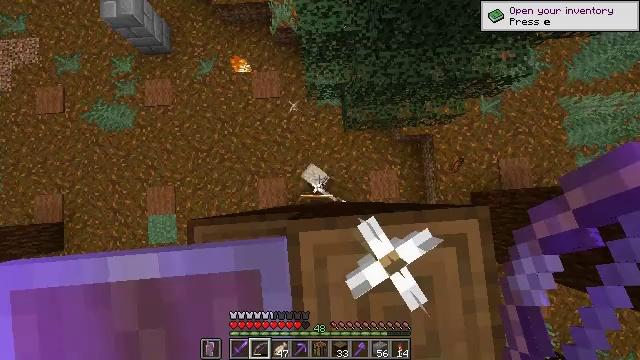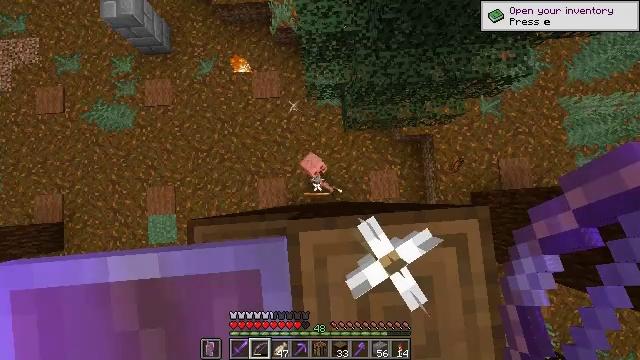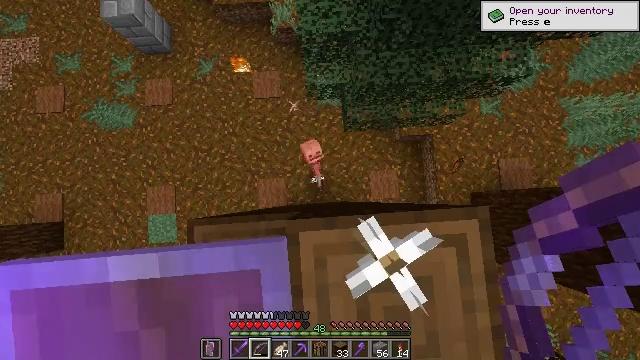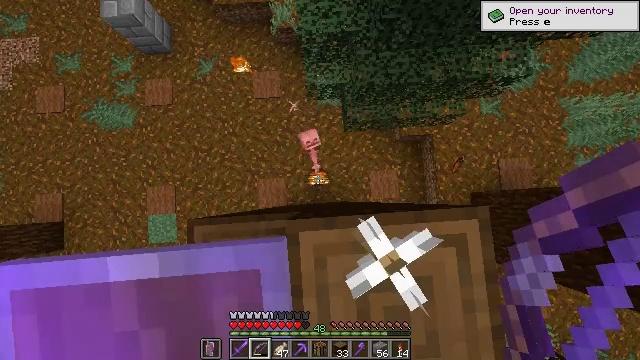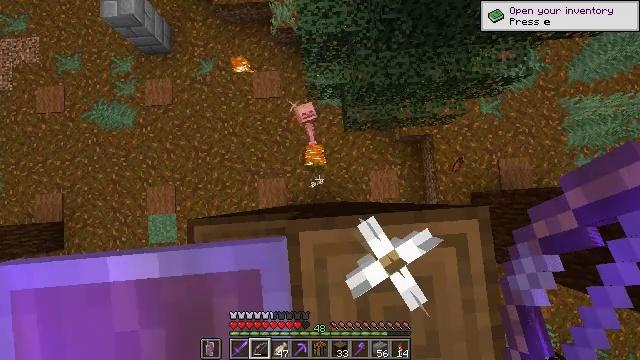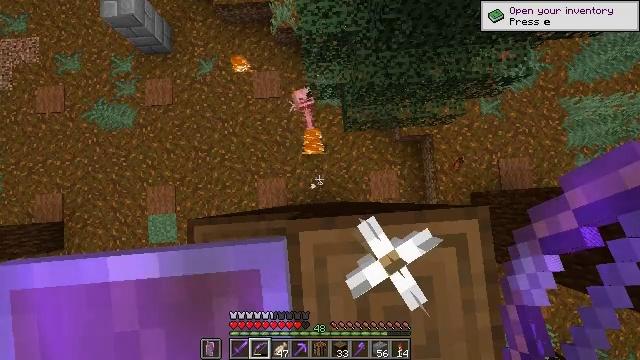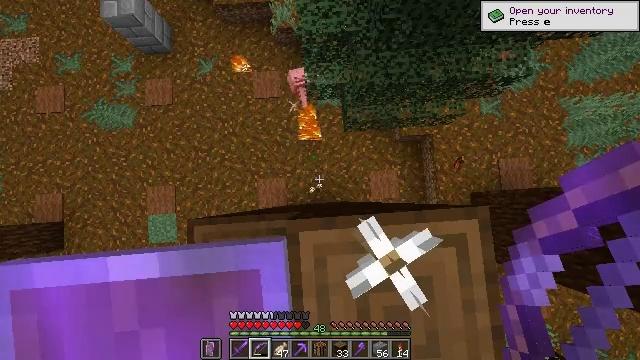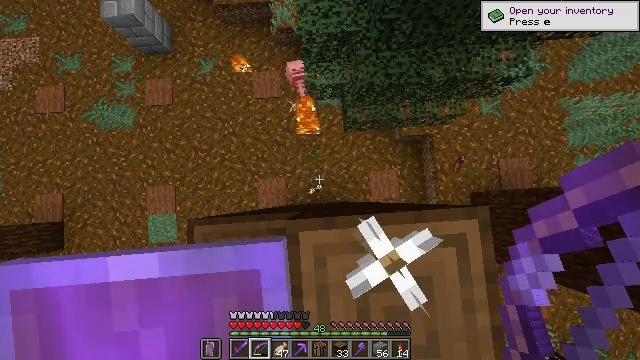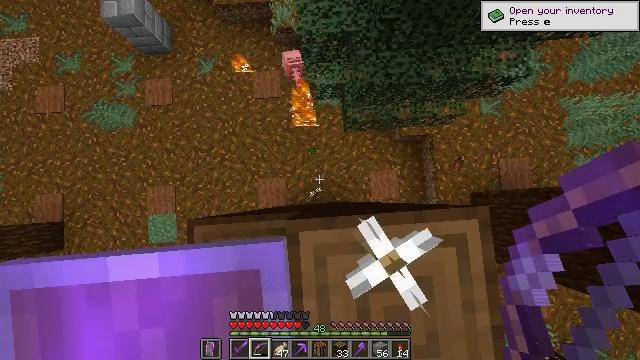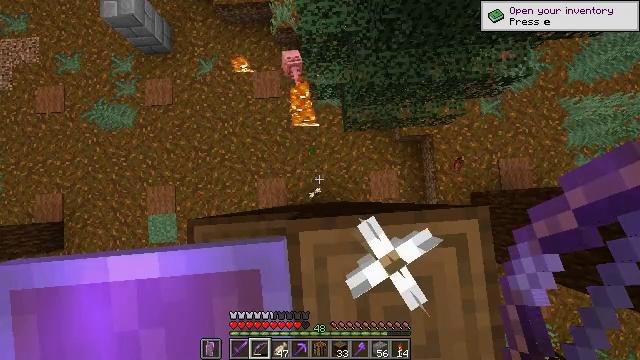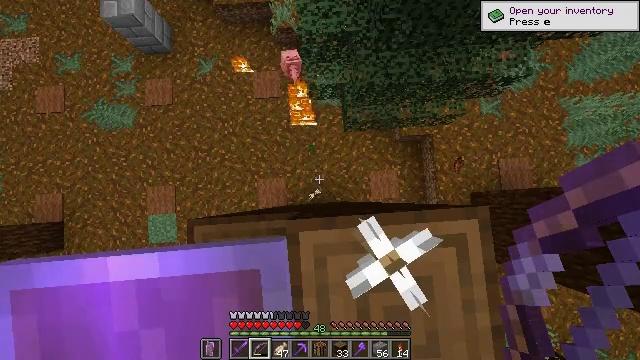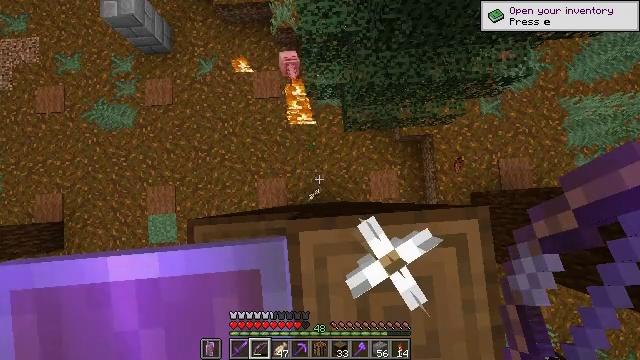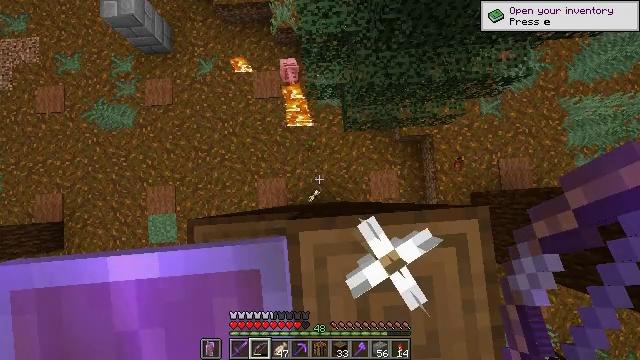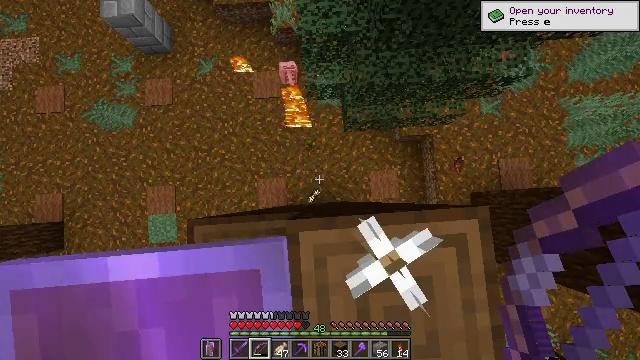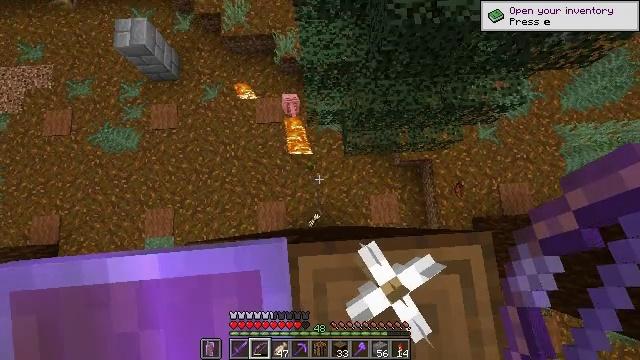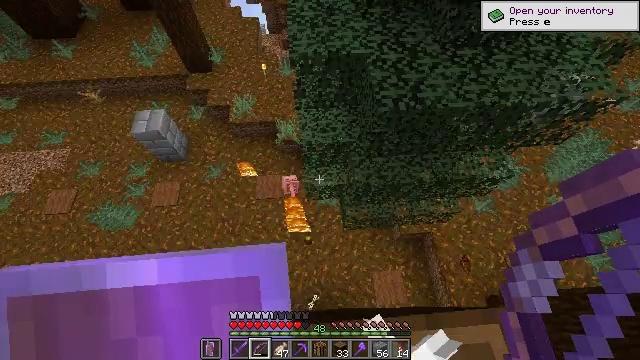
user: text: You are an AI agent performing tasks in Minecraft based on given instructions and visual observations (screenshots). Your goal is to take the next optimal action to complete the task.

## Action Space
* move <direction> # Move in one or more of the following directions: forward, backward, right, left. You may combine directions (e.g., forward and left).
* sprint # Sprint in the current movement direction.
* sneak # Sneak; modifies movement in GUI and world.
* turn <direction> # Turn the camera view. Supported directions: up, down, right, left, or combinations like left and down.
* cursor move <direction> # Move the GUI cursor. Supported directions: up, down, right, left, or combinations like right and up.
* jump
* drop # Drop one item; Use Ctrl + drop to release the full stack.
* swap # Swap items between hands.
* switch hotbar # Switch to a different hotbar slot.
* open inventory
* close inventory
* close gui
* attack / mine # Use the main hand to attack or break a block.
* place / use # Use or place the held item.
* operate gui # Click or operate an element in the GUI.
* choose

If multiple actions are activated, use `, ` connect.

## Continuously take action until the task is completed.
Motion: motion action
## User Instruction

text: Harvest the spruce log from a tree trunk.
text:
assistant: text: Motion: sneak
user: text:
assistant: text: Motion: sneak
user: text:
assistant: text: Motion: sneak
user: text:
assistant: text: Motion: sneak
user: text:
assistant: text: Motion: sneak
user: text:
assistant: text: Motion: sneak
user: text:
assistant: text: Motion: sneak
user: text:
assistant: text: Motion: sneak
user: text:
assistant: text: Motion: sneak
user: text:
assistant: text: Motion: sneak
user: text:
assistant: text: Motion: sneak
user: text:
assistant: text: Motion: sneak
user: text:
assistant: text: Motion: sneak
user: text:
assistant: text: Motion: sneak, turn up
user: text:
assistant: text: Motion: move back, sneak, turn up
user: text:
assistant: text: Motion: move back, sneak, turn right and up
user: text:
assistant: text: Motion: move back, sneak, turn right and up
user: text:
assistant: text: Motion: move back, sneak, turn right and up
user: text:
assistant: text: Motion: move back, sneak, turn right and up
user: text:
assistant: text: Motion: move back, sneak, turn right and up
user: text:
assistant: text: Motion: move back, sneak, turn up
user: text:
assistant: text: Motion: move back, sneak, turn left and up
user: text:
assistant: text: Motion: move back, sneak, turn left and up
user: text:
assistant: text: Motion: move back, sneak, turn up
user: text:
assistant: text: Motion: move back, sneak, turn left and up
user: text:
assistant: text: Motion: move back, sneak, turn left and up
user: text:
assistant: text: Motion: move back, sneak
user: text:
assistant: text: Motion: move back, sneak
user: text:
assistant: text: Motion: move back, sneak
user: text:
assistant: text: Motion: move back, sneak